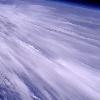
Label: cloud